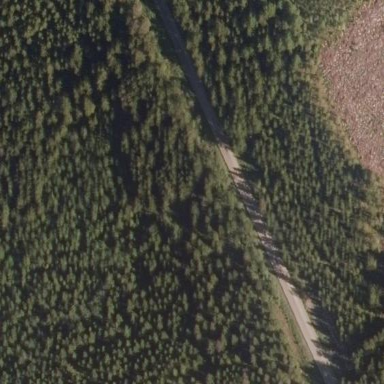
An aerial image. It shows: Forest area.